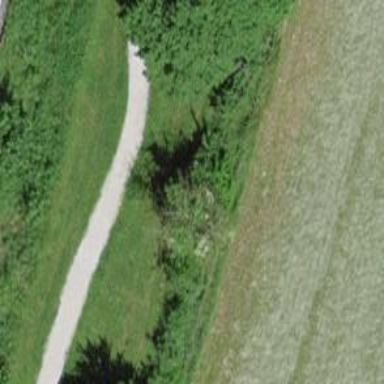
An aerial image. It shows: Unpaved footway.